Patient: sex M, age 63
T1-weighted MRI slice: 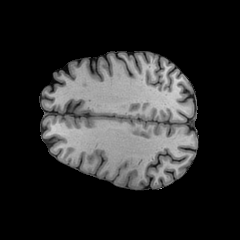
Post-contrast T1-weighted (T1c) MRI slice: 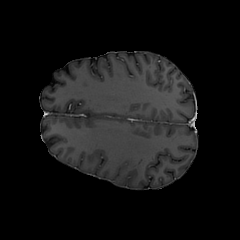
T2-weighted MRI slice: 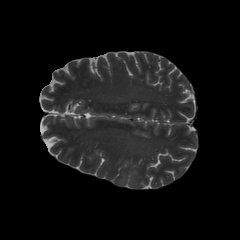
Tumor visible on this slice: yes
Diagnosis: Glioblastoma, IDH-wildtype
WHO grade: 4